Field crop: maize
Growth stage: 1
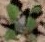
Species: chenopodium